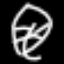
Label: leaf